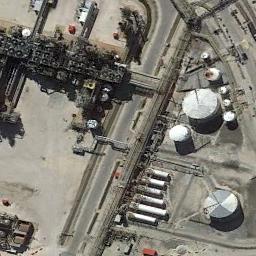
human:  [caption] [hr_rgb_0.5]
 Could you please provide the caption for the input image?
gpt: There are many buildings of different sizes near the storage tanks .

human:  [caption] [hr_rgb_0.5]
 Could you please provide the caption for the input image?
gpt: There are big and small white storage tanks on the bare land .

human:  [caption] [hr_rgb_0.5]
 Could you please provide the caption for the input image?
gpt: There are many neatly arranged storage tanks and many pipelines in the factory .

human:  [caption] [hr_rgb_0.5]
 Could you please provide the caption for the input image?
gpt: There are several rows of buildings next to these storage tanks .

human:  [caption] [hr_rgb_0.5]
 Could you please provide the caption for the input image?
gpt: There are several storage tanks and some pipelines .